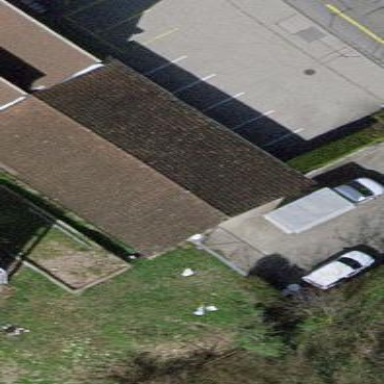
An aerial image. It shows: Commercial building.